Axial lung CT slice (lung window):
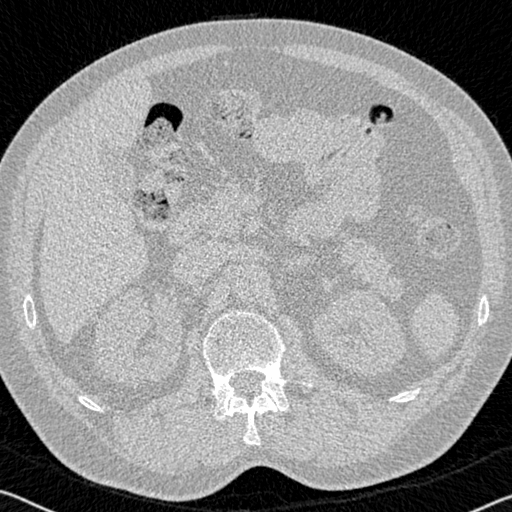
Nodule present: no